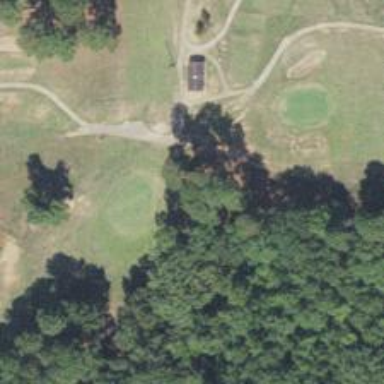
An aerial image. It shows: Path for golf carts.